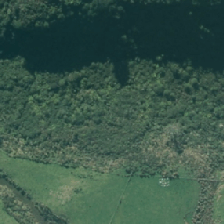
Land cover: manuka_kanuka